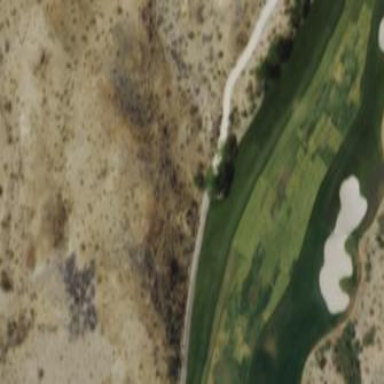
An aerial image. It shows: Grassy area designated as golf fairway.